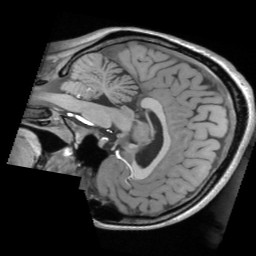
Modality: T1w
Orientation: sagittal